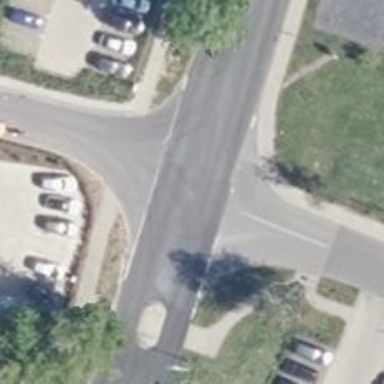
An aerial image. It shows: Tertiary road with asphalt surface.